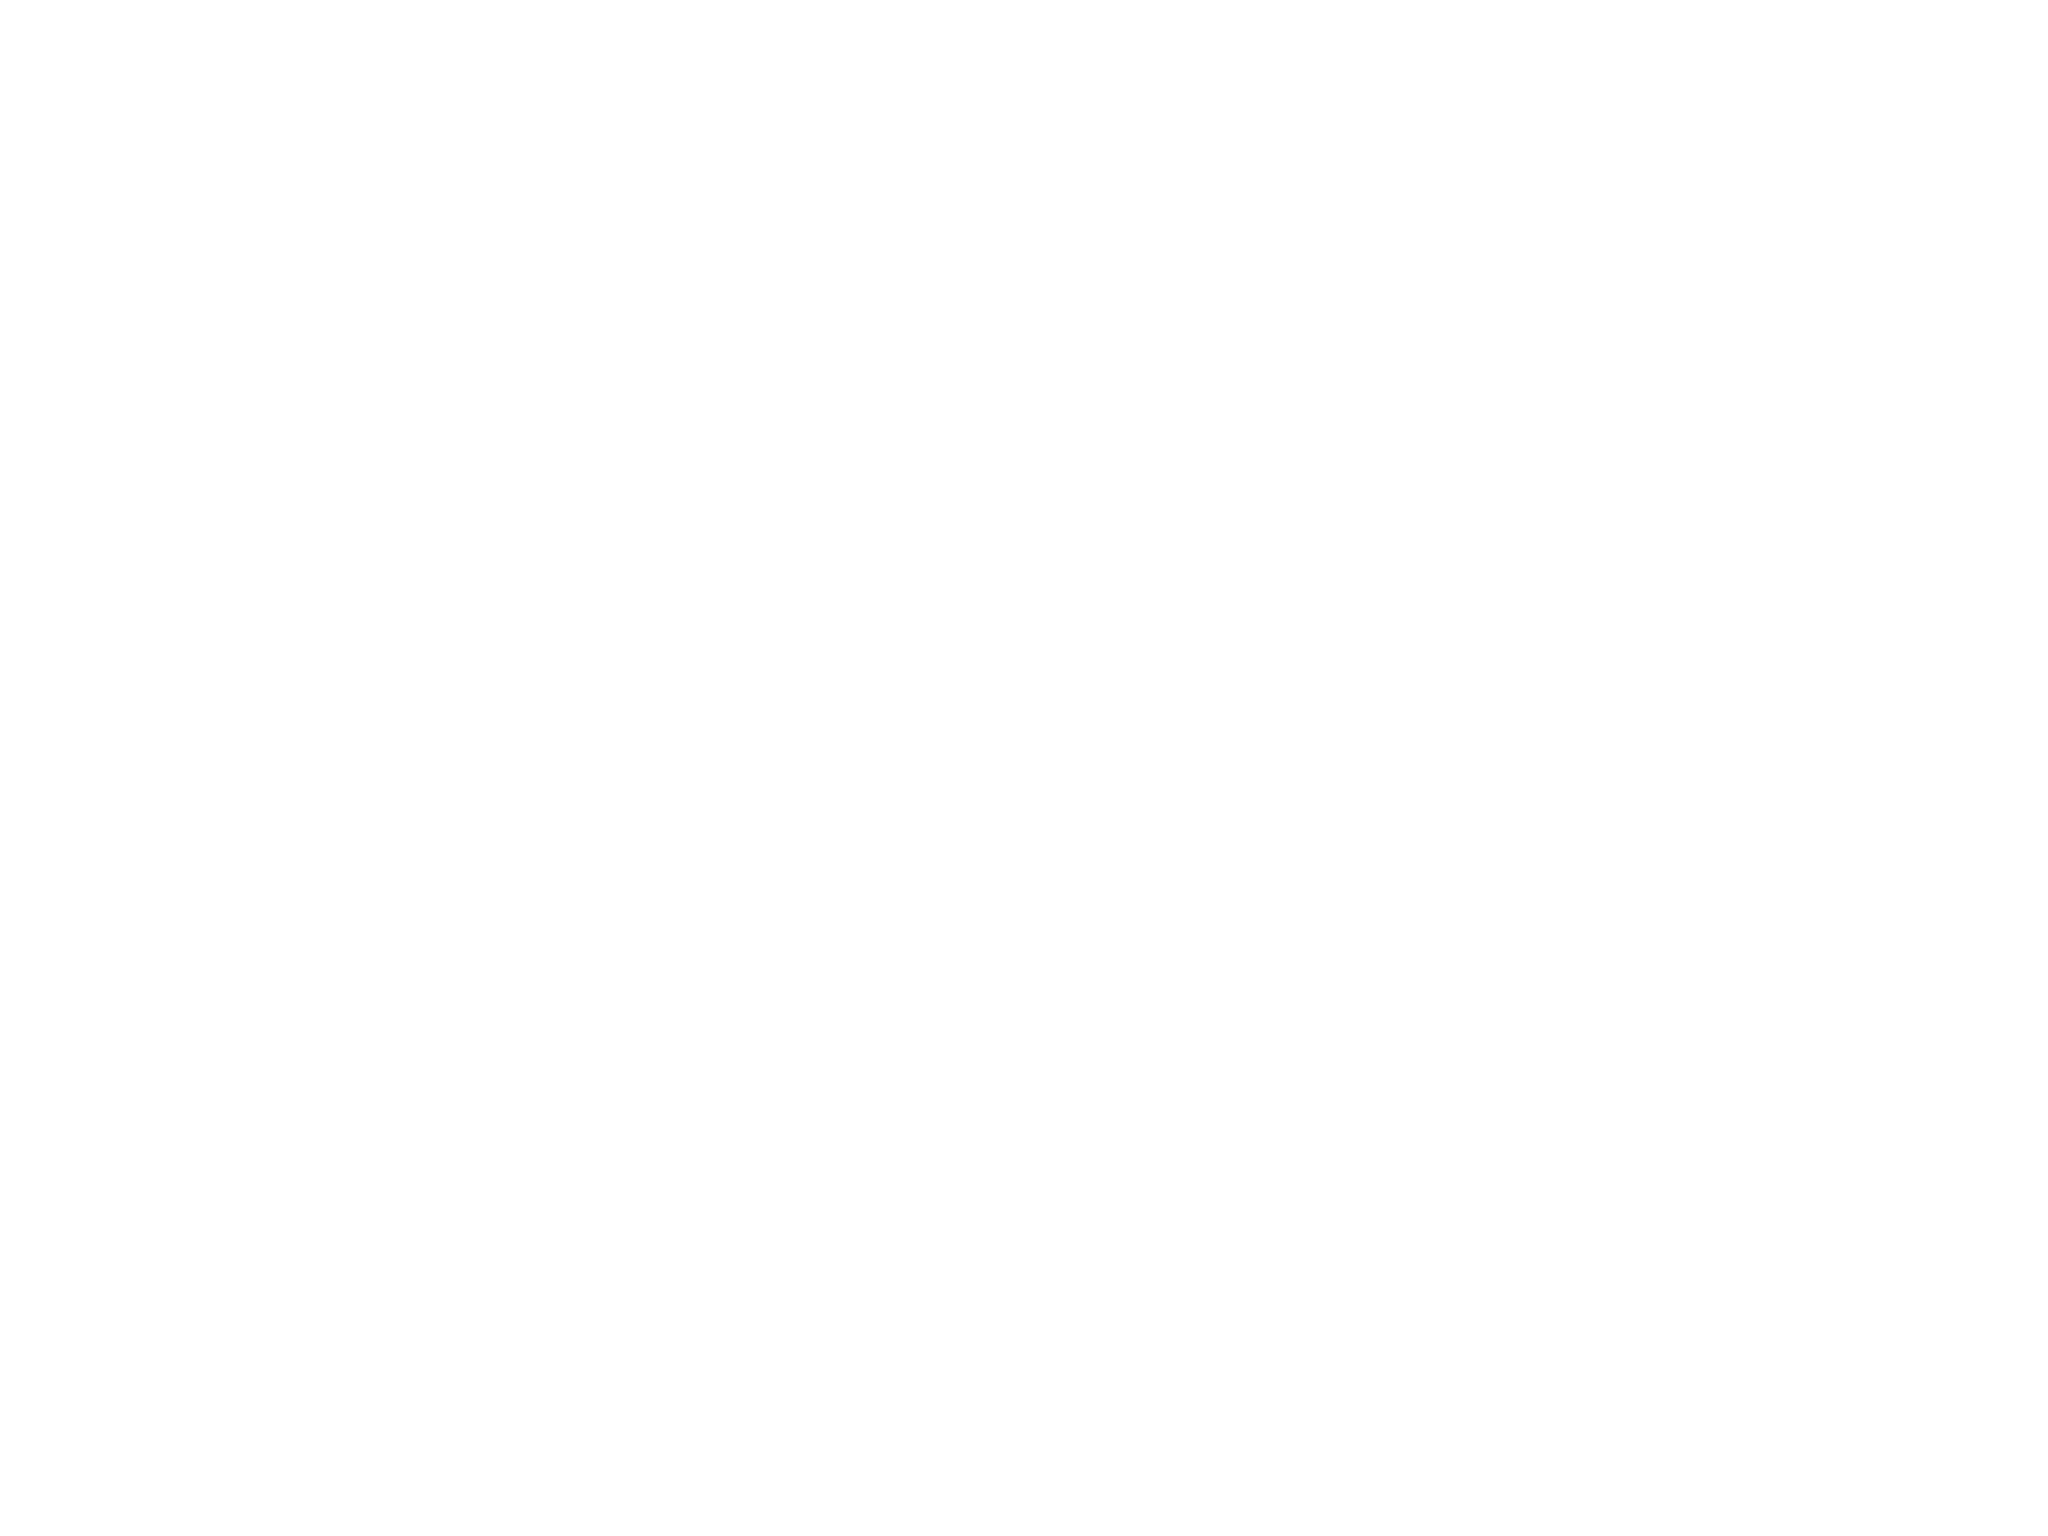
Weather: snowy
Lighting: night
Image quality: slightly poor
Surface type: driving surface
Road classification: tertiary
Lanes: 1
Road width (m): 12.2
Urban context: urban centre
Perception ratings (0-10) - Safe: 5.26, Lively: 3.54, Beautiful: 4.96, Boring: 5.24, Depressing: 2.93, Wealthy: 3.67